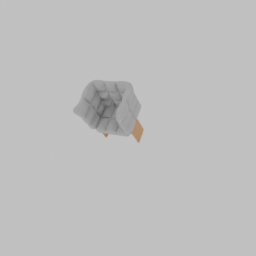
Label: furniture